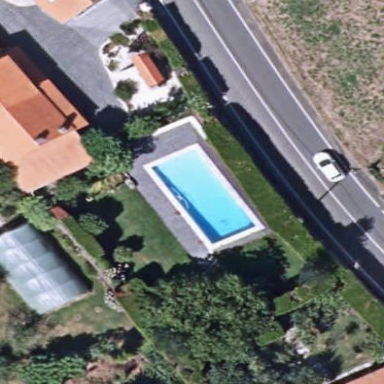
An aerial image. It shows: Swimming pool located in leisure land.